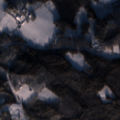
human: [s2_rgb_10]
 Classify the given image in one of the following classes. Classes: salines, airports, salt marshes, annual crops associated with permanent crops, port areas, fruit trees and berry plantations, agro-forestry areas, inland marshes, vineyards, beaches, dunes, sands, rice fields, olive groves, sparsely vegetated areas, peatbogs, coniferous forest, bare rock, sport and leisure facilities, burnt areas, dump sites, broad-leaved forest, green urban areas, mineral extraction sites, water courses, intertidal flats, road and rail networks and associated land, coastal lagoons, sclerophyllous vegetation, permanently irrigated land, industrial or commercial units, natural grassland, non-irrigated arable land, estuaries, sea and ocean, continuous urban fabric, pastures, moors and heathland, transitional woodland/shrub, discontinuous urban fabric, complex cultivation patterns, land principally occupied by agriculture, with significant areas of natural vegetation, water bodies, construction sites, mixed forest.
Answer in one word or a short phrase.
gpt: non-irrigated arable land, land principally occupied by agriculture, with significant areas of natural vegetation, broad-leaved forest, mixed forest